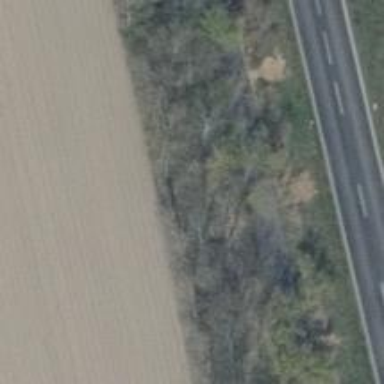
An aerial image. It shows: Row of deciduous broadleaved trees.